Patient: sex F, age 56
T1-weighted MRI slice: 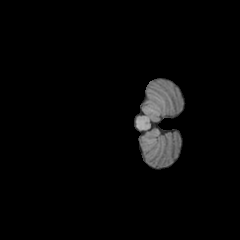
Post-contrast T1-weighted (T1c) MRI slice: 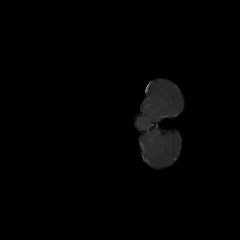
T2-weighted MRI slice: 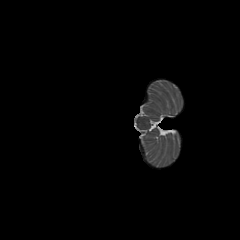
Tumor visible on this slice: no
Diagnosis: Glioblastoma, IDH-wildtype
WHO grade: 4